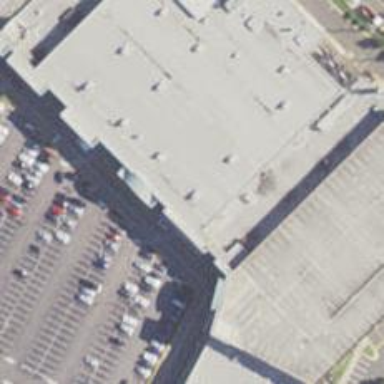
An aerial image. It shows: Supermarket.